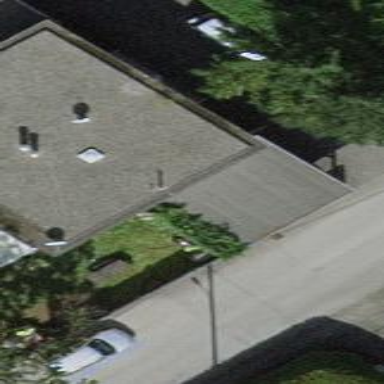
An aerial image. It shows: View of roof of building.